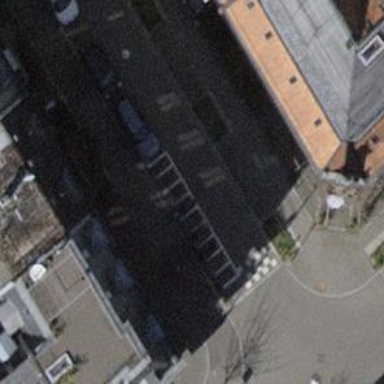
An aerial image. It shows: Bicycle parking facility.